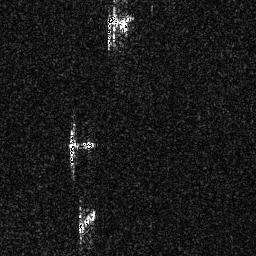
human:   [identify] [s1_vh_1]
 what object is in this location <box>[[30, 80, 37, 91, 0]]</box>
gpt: <ref>1 small ship at the bottom</ref>